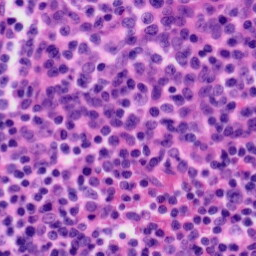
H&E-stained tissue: Tonsil